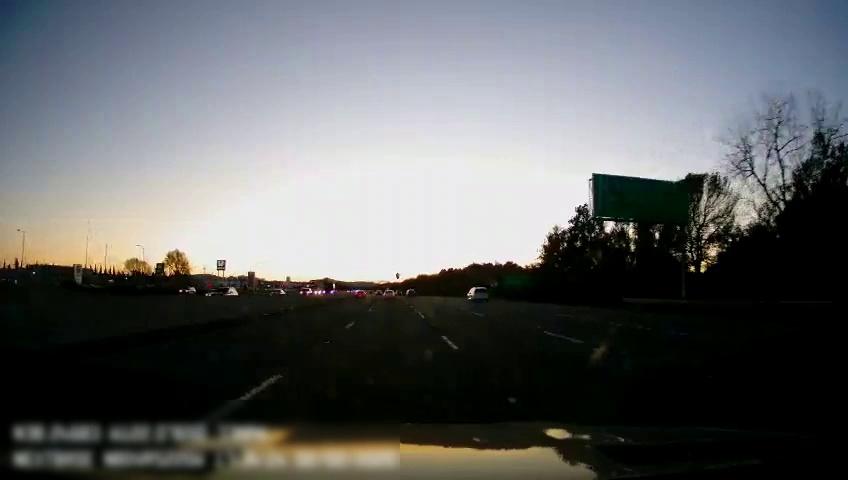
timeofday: Day
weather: Sunny
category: Drivable Space
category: Vehicles | Car
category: Vehicles | Car
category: Vehicles | SUV
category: Vehicles | Car
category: Vehicles | SUV
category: Vehicles | SUV
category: Vehicles | SUV
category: Vehicles | SUV
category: Vehicles | Van
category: Vehicles | SUV
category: Lanes | Current Lane
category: Lanes | Alternate Lane
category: Lanes | Alternate Lane
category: Lanes | Current Lane
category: Lanes | Alternate Lane
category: Lanes | Alternate Lane
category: Traffic | Signs
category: Traffic | Signs